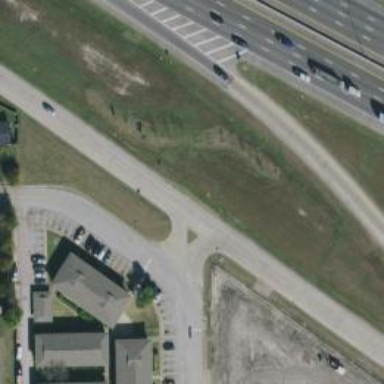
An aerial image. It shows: Secondary link road.